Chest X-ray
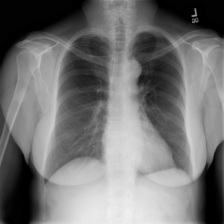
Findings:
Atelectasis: negative
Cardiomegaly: negative
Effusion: negative
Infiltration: negative
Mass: negative
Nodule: negative
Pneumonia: negative
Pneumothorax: negative
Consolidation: negative
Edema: negative
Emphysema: negative
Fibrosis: negative
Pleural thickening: negative
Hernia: negative